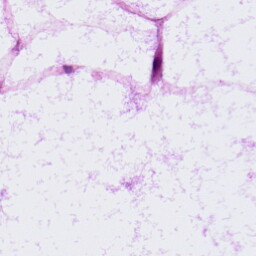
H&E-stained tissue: LymphNode